Question: I'm trying to take an output from xml document using c#. But I don't receive any output to the grid and no error messages are generated. I assume this should be a mistake that i'm doing when using XmlnamespaceManager. I will show the coding that I'm using. Can somebody please help me to identify where am I going wrong. I have attached a sample xml file herewith. Thanks in advance
'''
public void InitializePatchListArray()
{
ArrayPatchList[0, 0] = "Installed Patch";
ArrayPatchList[0, 1] = "/compositeReport/eisRecommendedPatchReport/@xmlns:ns2/ns2:recommendedPatchList/ns2:recommendedPatch/ns2:installedPatchId";
}
public void PopulatePatchList()
{
XmlDocument XmlDoc = new XmlDocument();
XmlDoc.Load(XMLFileLocation);
for (int i = 0; i <6; i++)
{
XmlNamespaceManager manager = new XmlNamespaceManager(XmlDoc.NameTable);
manager.AddNamespace("ns2", "http://webhome.central/xml/ns/bre/RuleService");
XmlNodeList XmlValueList = XmlDoc.SelectNodes(ArrayPatchList[i, 1].ToString(),manager);
}
}
'''
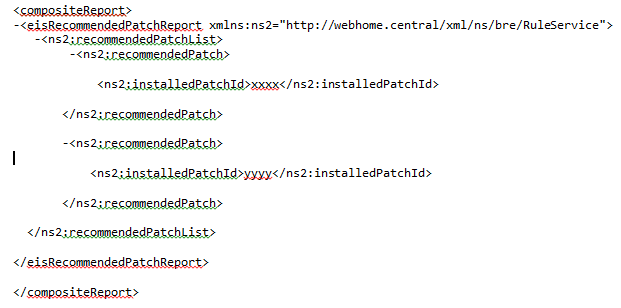
Answer: Pretty sure it is just your xpath - the odd '@xmlns:ns2' looks out of place.
'''
public void InitializePatchListArray()
{
ArrayPatchList[0, 0] = "Installed Patch";
ArrayPatchList[0, 1] = "/compositeReport/eisRecommendedPatchReport/ns2:recommendedPatchList/ns2:recommendedPatch/ns2:installedPatchId";
}
'''
should work fine.